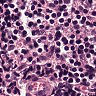
Metastatic tissue present: no